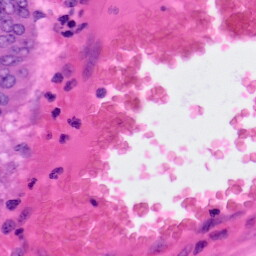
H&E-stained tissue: Colon